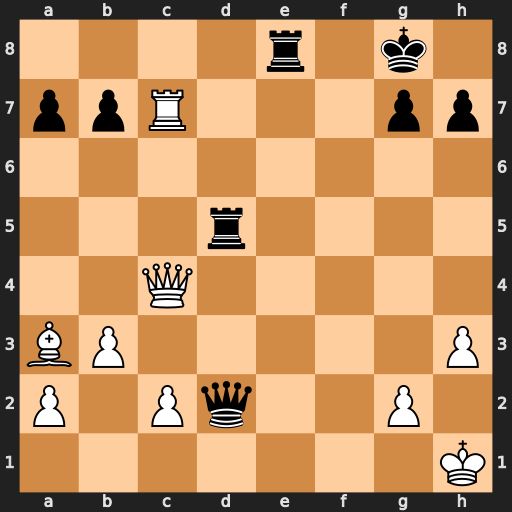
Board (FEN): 4r1k1/ppR3pp/8/3r4/2Q5/BP5P/P1Pq2P1/7K
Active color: w
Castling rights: -
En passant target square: -
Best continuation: Bb2 g5 Rd7 Re1+ Kh2 Qf4+ Qxf4 gxf4 Rxd5